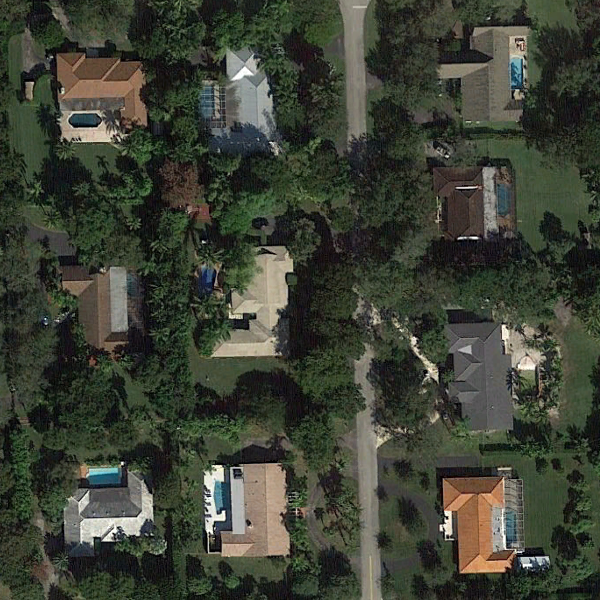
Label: MediumResidential